Question: I have a project called WebLibrary, which contains lots of library controls 'css' and 'js' files.
To improve performance, i am compressing and combining all the css files using 'Bundles':
'''
public class BundleConfig
{
// For more information on Bundling, visit http://go.microsoft.com/fwlink/?LinkId=254725
public static void RegisterBundles(BundleCollection bundles)
{
BundleTable.EnableOptimizations = true;
bundles.IgnoreList.Clear();
bundles.Add(new Bundle("~/bundles/allLibrary8Css", new CssMinify())
.Include(
"~/Controls/Common/common.css",
"~/Controls/ApplicationTopHeader/applicationTopHeader.css",
"~/Controls/StatusBar/statusBar.css"
// other files
));
}
}
'''
This generates a compressed and minified css file (or resource)

However, i want from an external project to reference to this compressed file (or resource), but i can't do it because of the random name it generates:
'/bundles/allLibrary8Css?v=VSqWZLr-gqdgDlMqOOg6ULA53tJ-5qFiIBRY6Qe-VHw1'
'http://library.myApp.com/bundles/allLibrary8Css?v=VSqWZLr-gqdgDlMqOOg6ULA53tJ-5qFiIBRY6Qe-VHw1'
Is there any way to prevent the random name created by the bundle so i can reference it properly?
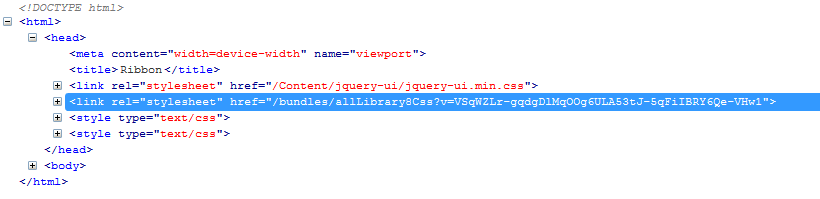
Answer: Actually, you can, you can safely ignore query string, and everything will be ok, however, then you have problem with cache ...